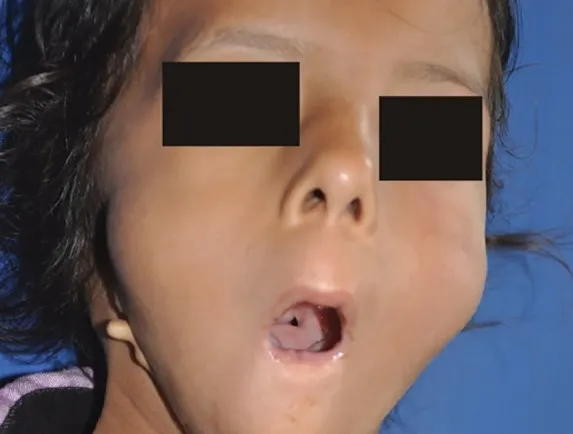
Extraoral photograph showing long narrow face, tapering chin, rudimentary ears, microstomia, and retrognathic mandible.
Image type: medical_photograph (oral_photograph)